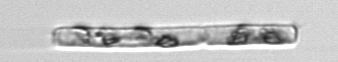
Label: Guinardia_delicatula